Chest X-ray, AP view. Patient: 47 years old, sex M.
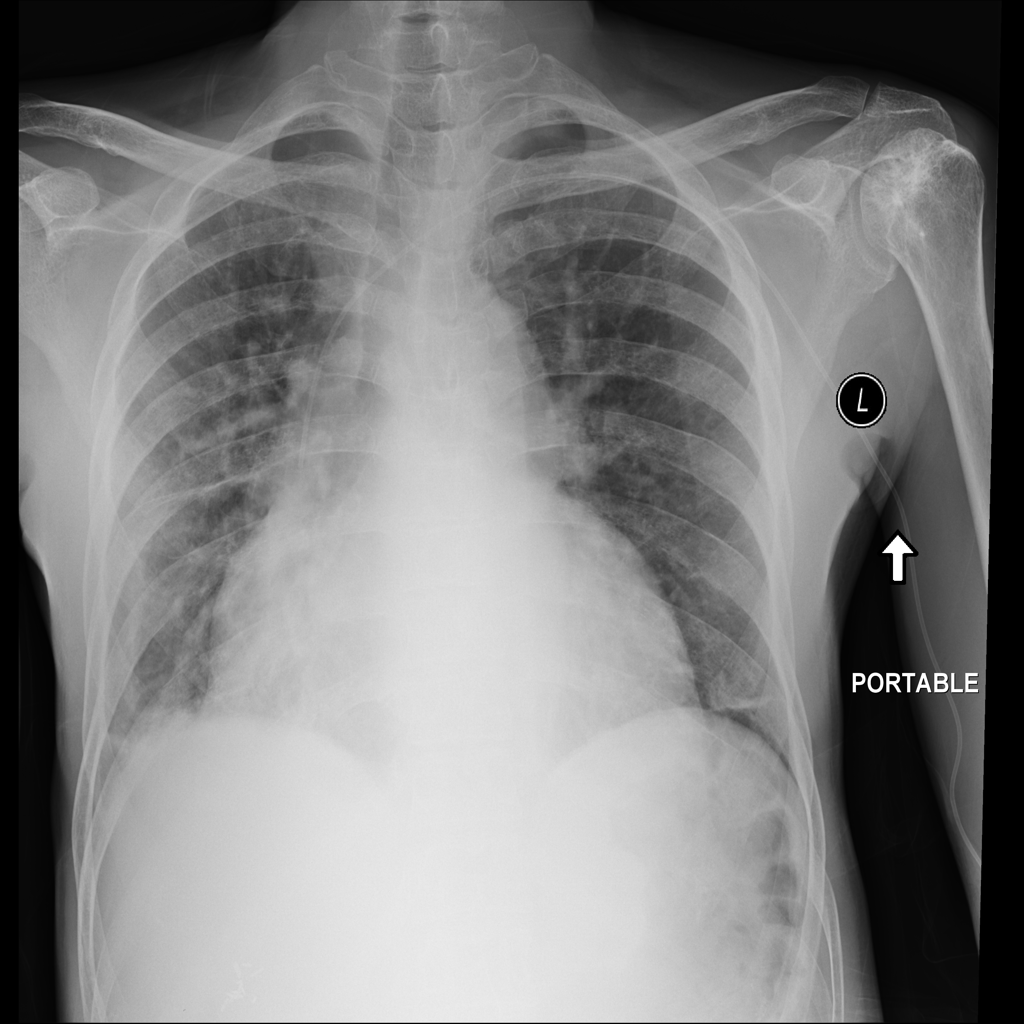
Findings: Atelectasis, Effusion